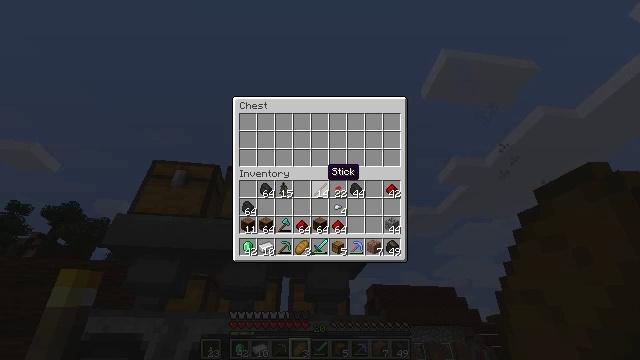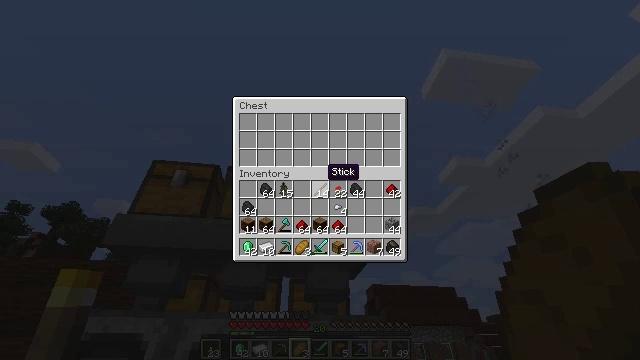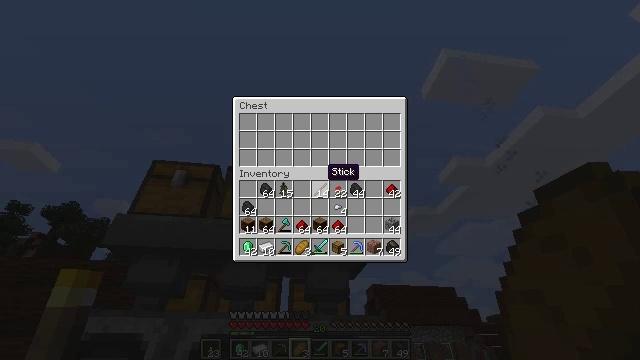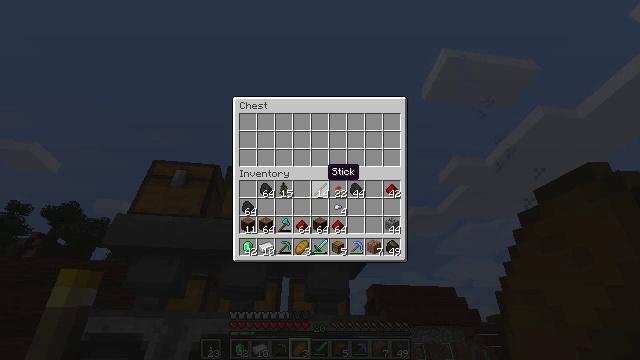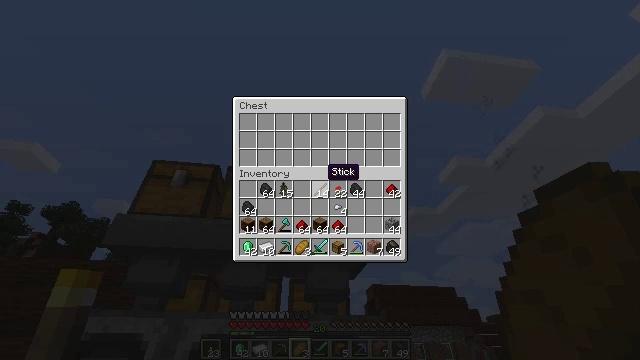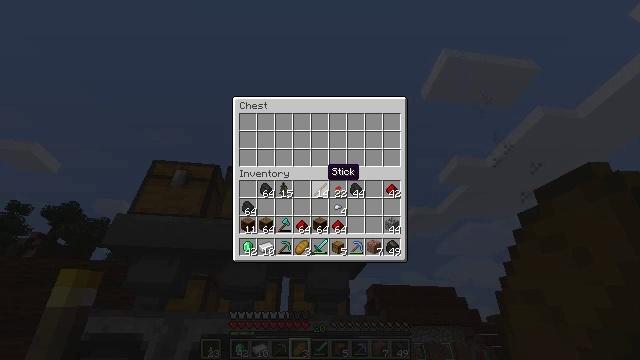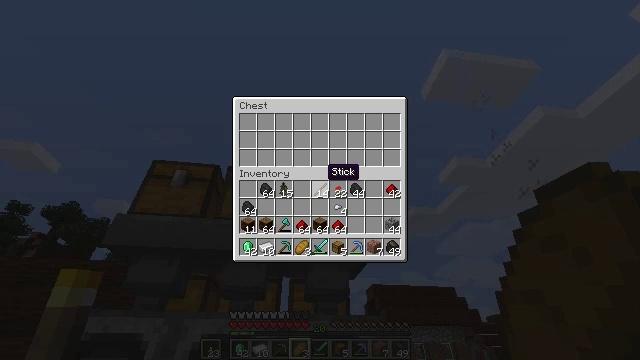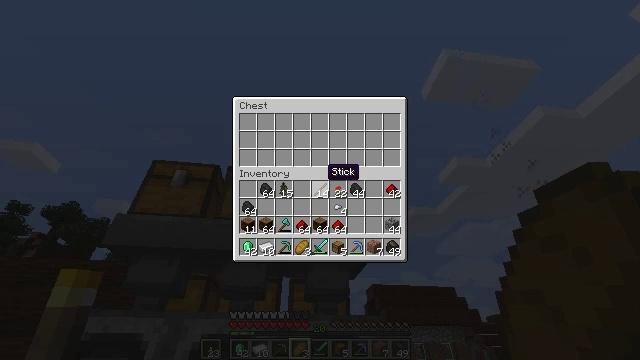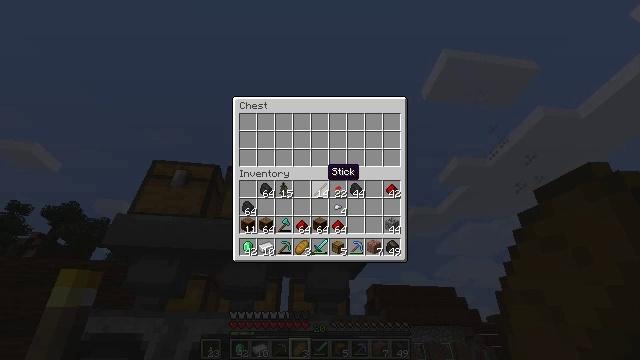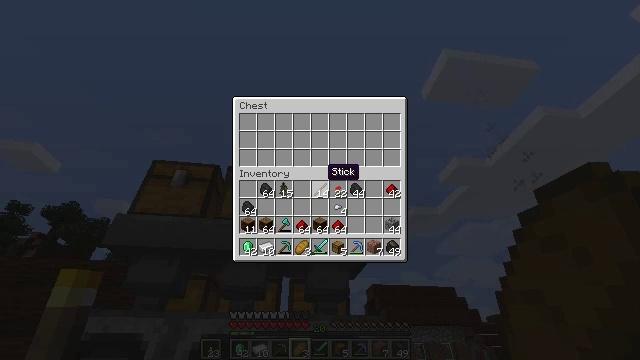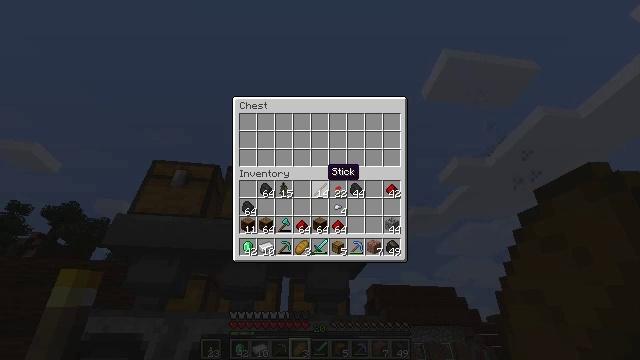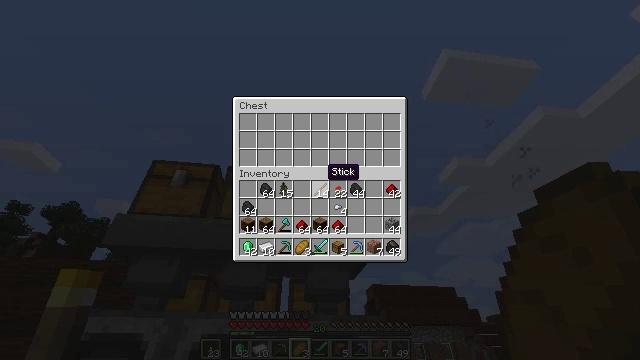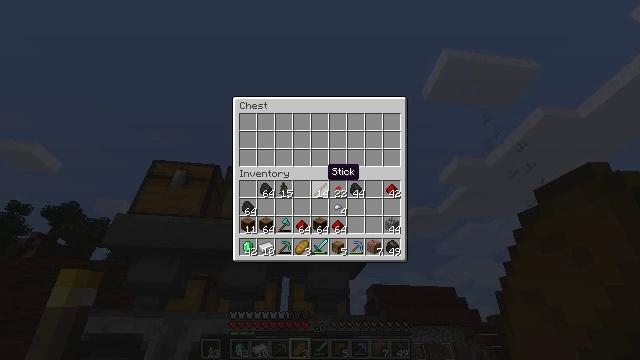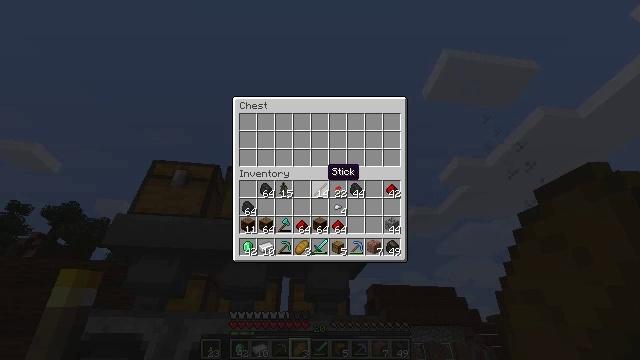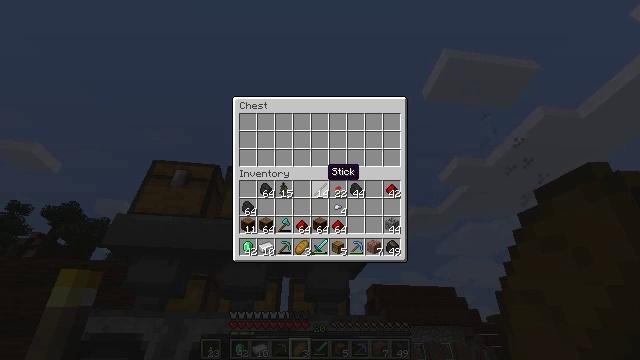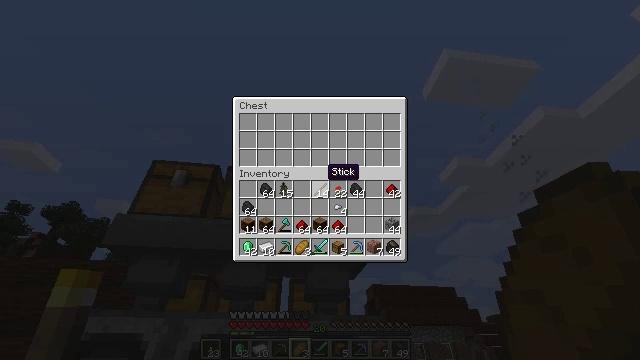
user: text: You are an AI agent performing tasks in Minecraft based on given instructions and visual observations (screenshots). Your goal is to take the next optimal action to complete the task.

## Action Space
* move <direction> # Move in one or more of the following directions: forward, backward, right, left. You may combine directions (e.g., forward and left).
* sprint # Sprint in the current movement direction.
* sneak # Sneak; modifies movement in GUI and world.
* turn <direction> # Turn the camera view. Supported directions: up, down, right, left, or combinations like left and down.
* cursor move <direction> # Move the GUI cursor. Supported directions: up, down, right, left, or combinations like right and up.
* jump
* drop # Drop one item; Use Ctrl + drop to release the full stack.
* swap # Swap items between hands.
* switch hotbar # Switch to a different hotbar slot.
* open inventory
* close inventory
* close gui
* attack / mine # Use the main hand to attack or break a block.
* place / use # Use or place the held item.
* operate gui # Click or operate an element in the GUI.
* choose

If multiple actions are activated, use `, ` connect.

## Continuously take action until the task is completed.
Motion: motion action
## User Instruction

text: Craft an emerald with the available materials.
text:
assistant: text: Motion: no_op
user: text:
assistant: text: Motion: no_op
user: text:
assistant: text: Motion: no_op
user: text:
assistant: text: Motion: no_op
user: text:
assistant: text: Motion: no_op
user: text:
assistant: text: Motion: no_op
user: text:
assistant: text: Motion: no_op
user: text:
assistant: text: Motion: no_op
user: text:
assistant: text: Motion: no_op
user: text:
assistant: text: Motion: no_op
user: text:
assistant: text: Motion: no_op
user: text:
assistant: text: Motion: no_op
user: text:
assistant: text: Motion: no_op
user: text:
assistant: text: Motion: no_op
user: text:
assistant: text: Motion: no_op
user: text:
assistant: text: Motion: no_op
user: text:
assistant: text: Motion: no_op
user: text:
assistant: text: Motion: no_op
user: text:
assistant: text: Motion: no_op
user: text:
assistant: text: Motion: no_op
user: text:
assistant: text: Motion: no_op
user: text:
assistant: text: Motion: no_op
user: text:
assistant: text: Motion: no_op
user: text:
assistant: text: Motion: no_op
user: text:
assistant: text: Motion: no_op
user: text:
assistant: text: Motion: no_op
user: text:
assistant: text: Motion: no_op
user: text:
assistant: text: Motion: no_op
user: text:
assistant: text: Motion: no_op
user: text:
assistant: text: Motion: no_op